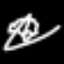
Label: octagon